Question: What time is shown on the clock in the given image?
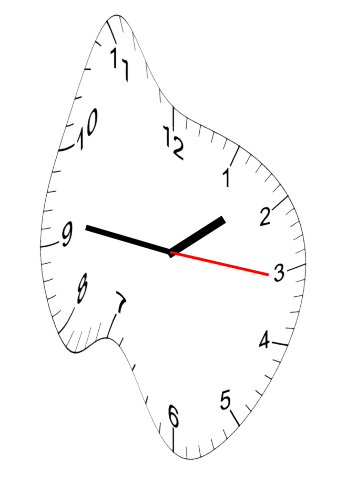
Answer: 01:46:16